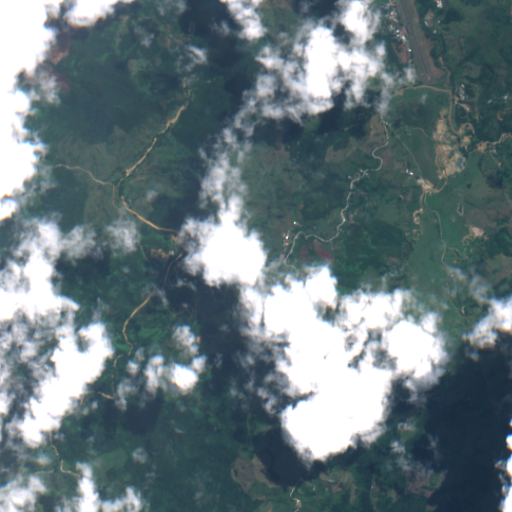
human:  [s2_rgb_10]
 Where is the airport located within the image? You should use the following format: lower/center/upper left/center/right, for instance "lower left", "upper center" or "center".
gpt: The airport is located in the upper right of the image.
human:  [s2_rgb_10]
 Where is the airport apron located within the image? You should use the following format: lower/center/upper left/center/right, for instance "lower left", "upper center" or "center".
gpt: The airport apron is located in the upper right of the image.
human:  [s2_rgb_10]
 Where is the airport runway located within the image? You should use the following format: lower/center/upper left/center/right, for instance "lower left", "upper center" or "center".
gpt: The airport runway is located in the upper right of the image.
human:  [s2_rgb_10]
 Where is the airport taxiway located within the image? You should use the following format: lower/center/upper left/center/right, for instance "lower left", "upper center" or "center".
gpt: The airport taxiway is located in the upper right of the image.
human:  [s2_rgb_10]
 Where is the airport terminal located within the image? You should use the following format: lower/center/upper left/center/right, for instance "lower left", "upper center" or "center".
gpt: The airport terminal is located in the upper right of the image.
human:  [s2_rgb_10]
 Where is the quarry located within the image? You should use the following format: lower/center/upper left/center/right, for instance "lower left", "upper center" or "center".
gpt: There is no quarry in the image.